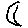
Label: moon